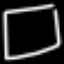
Label: square